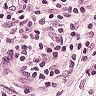
Metastatic tissue present: yes